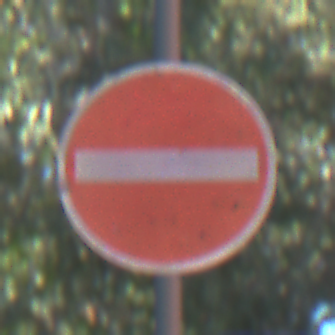
Verkehrszeichen: VerbotDerEinfahrt
Umgebung: Outdoor, Nature
Tageszeit: MorningAfternoon
Wetter: Clear
Licht: Natural
Jahreszeit: NotSpecified
Kontrast: LowContrast